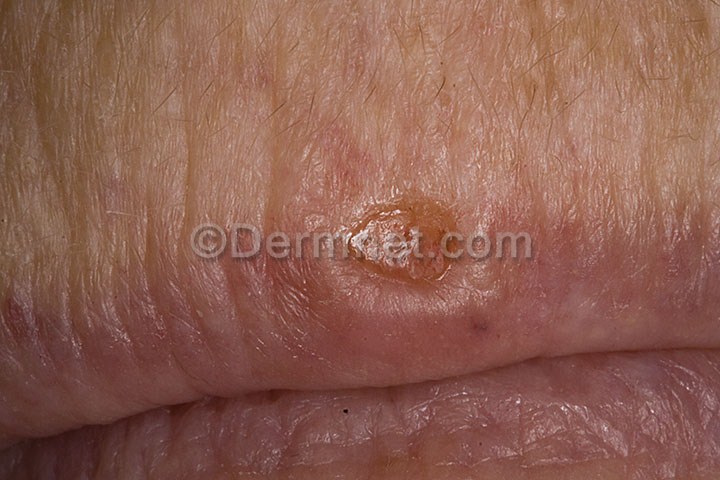
Disease: Actinic Keratosis Basal Cell Carcinoma and other Malignant Lesions